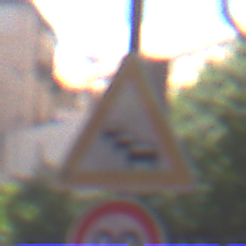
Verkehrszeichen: Stau
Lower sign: Geschwindigkeit80
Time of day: MorningAfternoon
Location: Outdoor (Urban)
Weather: Clear
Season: NotSpecified
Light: Natural